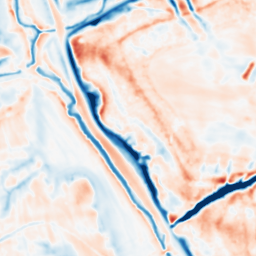
Category: multiscale
Decomposition family: dog_multiscale
Decomposition parameters: sigma_ratio: 1.6
n_scales: 4
base_sigma: 1
Upsampling method: cubic_mitchell
Upsampling parameters: scale: 8
Upsampling scale: 8